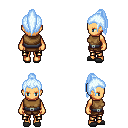
a pixel art fantasy rpg character, female body template, human, tanned skin, leather chest armor, gold greaves, white cyan long topknot hairstyle, gray slippers, four views (front, back, left, right), 2x2 character sprite sheet, small pixel art, hard edges, no anti-aliasing